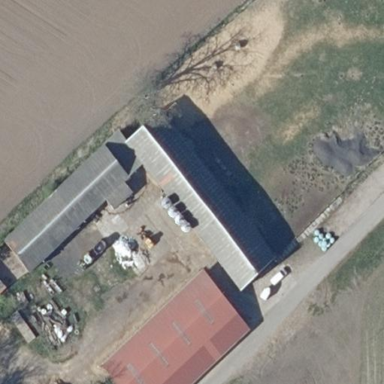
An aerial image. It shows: Farmyard area.